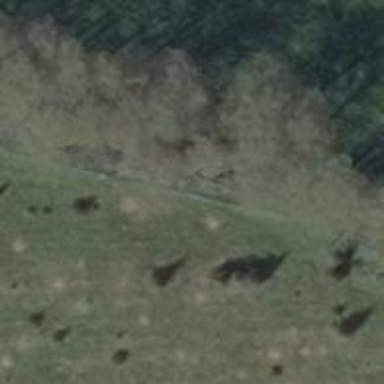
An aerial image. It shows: Row of deciduous broadleaved trees.